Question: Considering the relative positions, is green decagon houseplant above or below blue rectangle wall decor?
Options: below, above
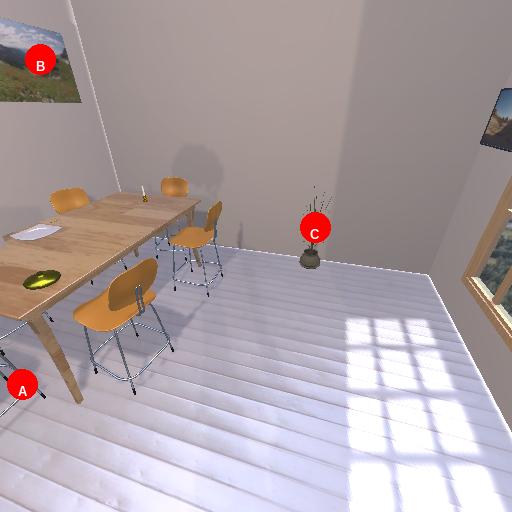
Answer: below